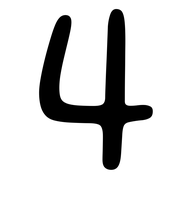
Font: Gluten_Light